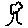
Label: tree